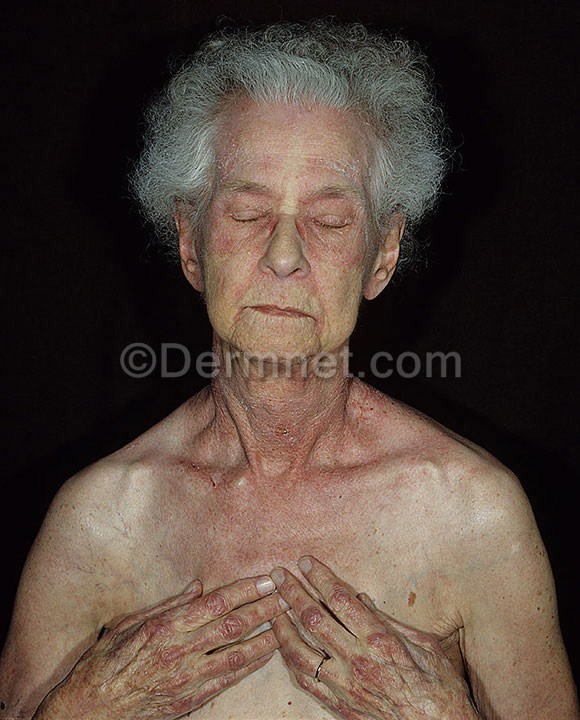
Disease: Lupus and other Connective Tissue diseases